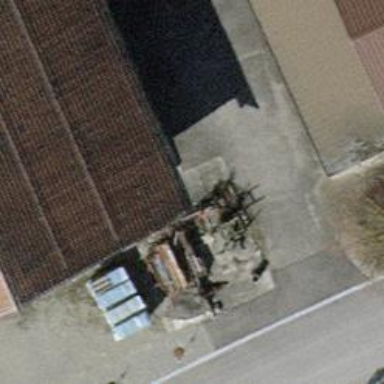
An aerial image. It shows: Caravan site with sanitary dump station.